Field crop: tomato
Growth stage: 1
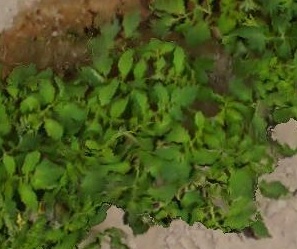
Species: tomato